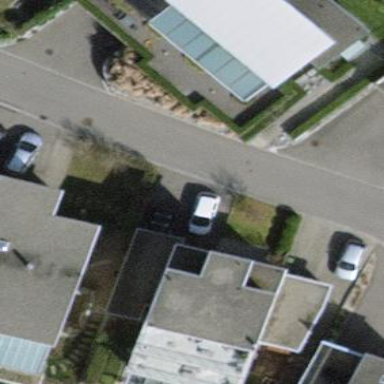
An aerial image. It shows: Detached building.